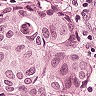
Metastatic tissue present: yes